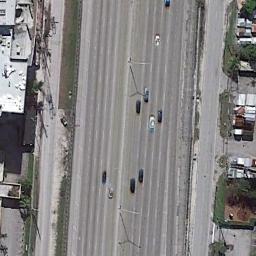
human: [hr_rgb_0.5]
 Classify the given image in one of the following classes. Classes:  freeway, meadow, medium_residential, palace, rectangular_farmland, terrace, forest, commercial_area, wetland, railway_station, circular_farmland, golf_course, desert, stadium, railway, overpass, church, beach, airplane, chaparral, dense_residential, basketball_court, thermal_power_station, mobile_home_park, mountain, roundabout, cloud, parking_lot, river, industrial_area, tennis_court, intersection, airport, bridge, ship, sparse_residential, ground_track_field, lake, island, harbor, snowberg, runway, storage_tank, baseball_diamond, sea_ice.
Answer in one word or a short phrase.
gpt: freeway